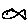
Label: fish